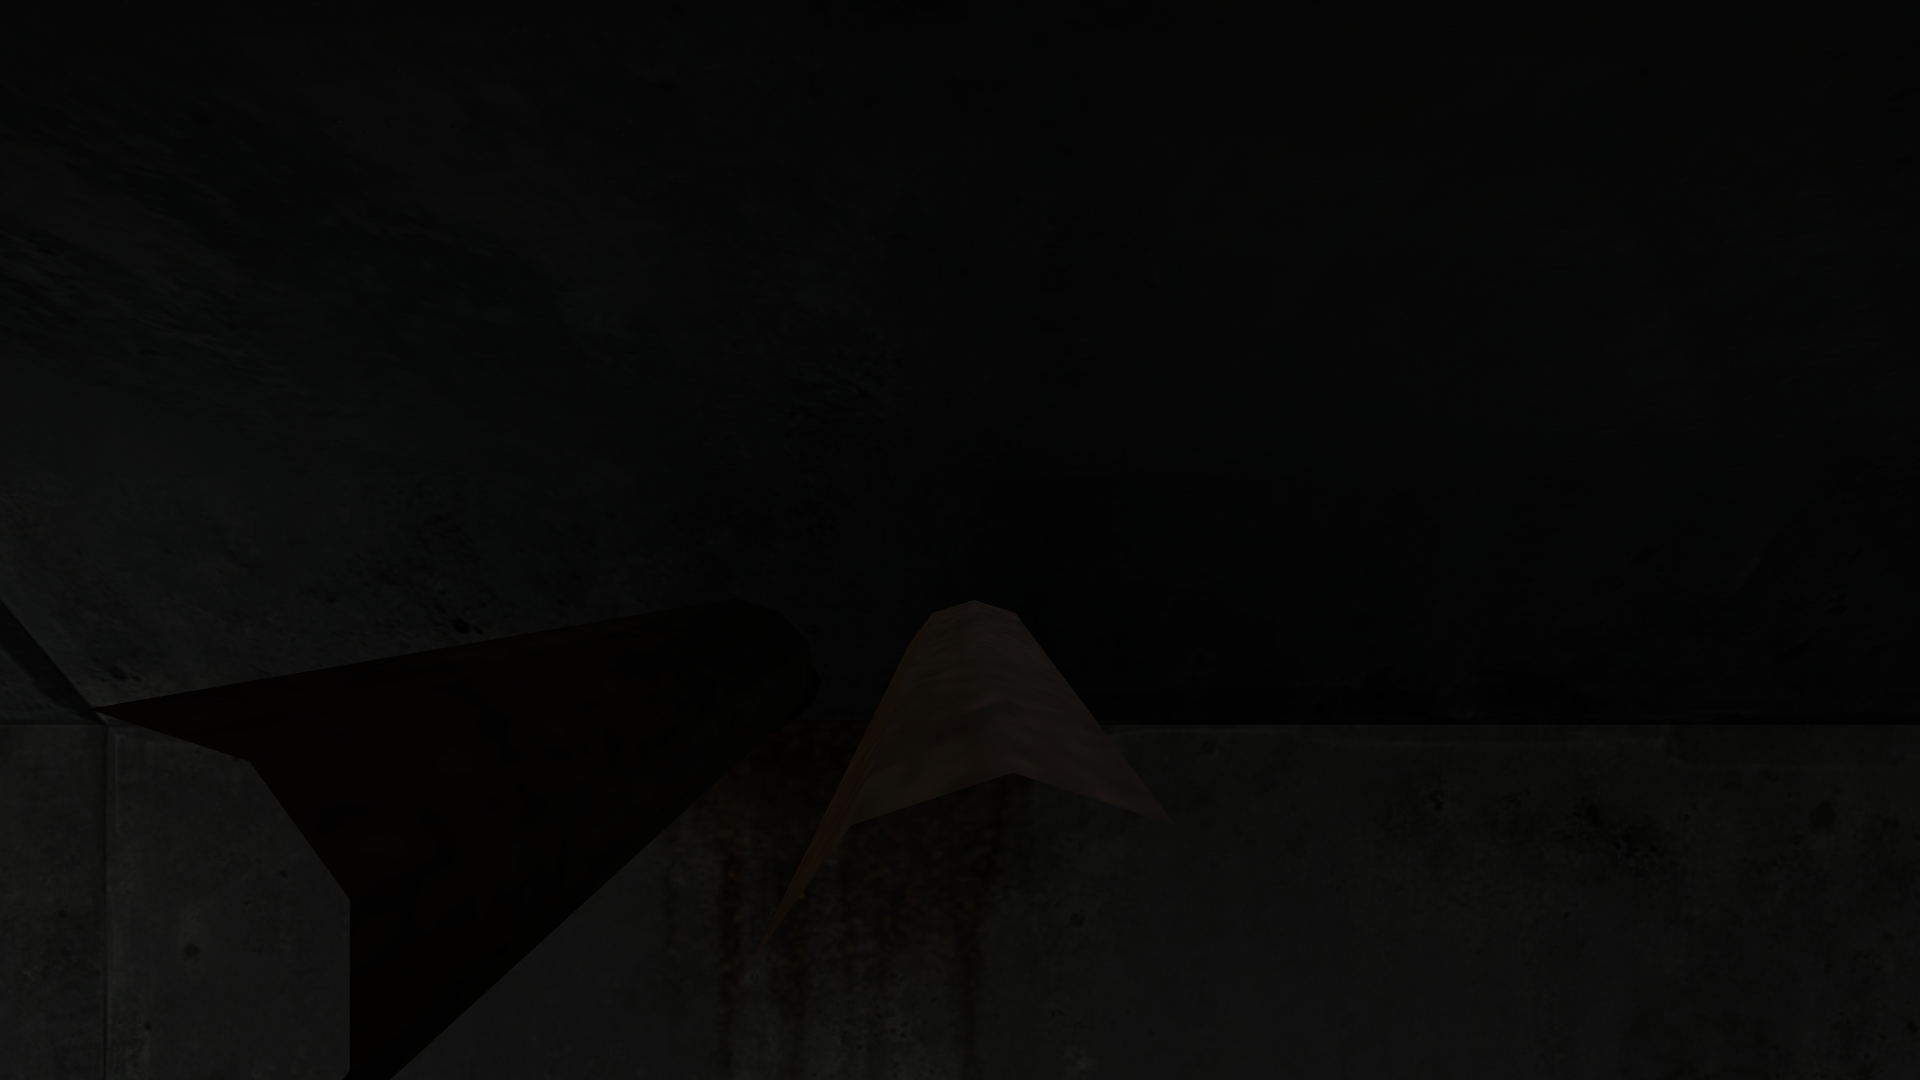
Map: de_inferno